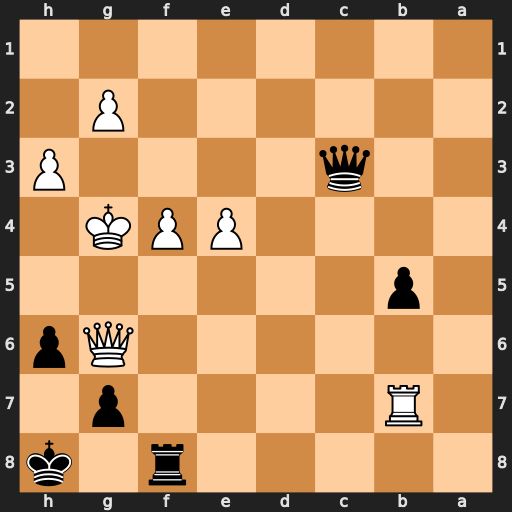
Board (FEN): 5r1k/1R4p1/6Qp/1p6/4PPK1/2q4P/6P1/8
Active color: b
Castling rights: -
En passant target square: -
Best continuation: Qc8+ Kf3 Qxb7